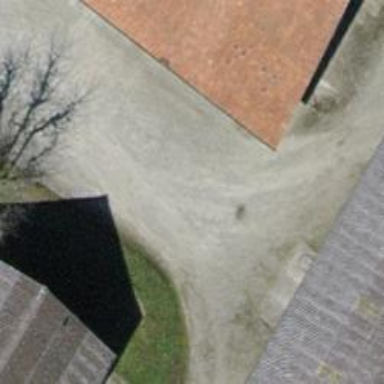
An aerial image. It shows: Driveway leading to service road.